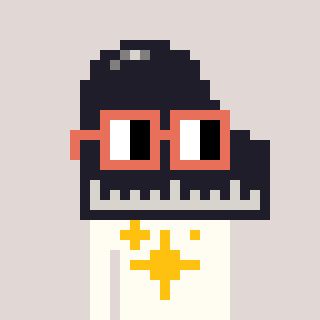
a pixel art character with square orange glasses, a piano-shaped head and a grayscale-colored body on a warm background